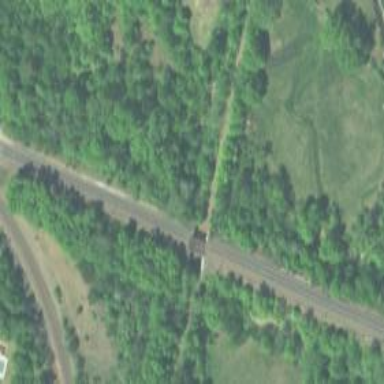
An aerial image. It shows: Bridge.